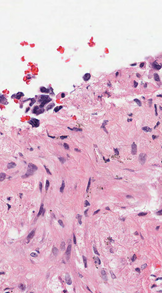
Tumor epithelial tissue: yes
Tumor-associated stroma tissue: yes
Normal tissue: no